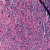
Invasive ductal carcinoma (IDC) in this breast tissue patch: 0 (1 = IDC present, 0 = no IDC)